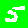
Digit: 5